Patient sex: M
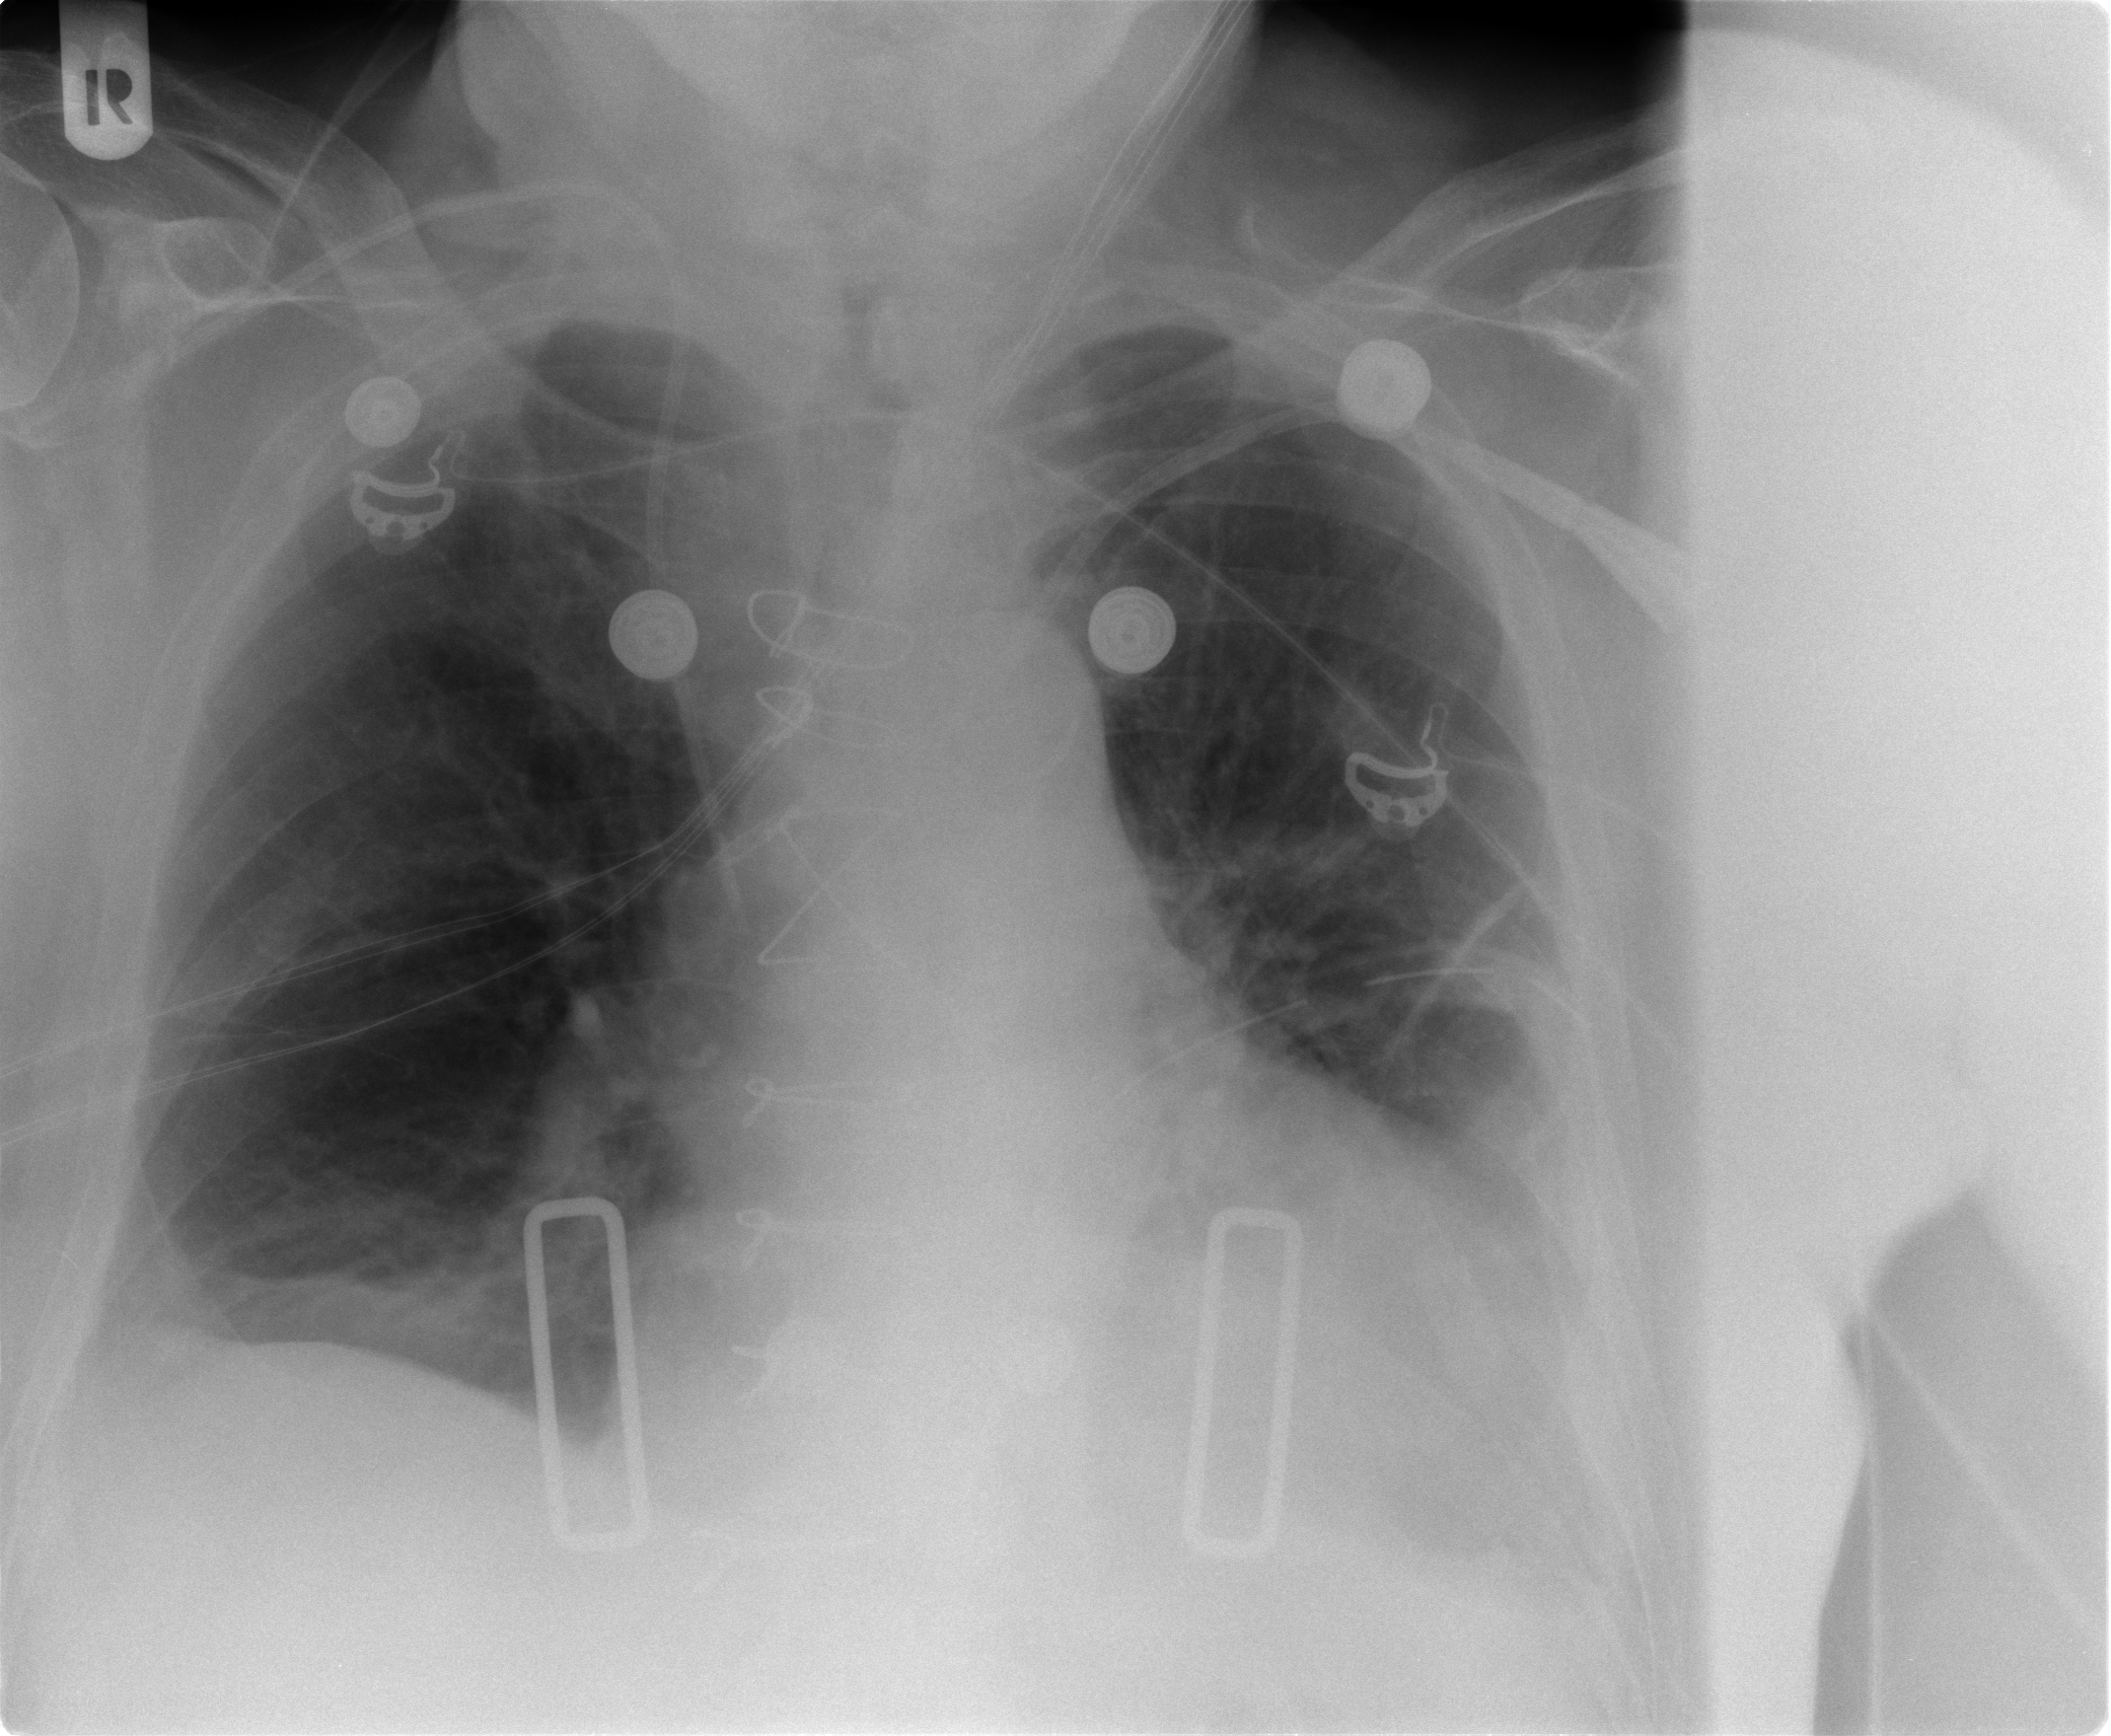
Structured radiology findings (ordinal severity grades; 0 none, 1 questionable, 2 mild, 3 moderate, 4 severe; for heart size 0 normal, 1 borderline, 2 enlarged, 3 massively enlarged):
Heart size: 2
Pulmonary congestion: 2
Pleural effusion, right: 2
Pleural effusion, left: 3
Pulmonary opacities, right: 0
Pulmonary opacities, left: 0
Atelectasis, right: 2
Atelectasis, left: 2